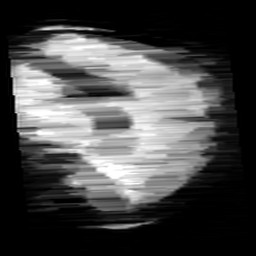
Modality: minIP
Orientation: sagittal
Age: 9
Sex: male
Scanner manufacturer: siemens
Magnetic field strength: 3 T
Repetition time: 0.027 s
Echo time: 0.02 s